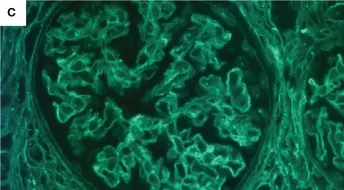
(B) Interstitial and peri-tubular IgG4 deposits. Mild tubular atrophy and interstitial fibrosis. Moderate focal and periglomerular lymphoplasmacytic infiltrate (PAS + IgG4 IHC, original magnification: x100).
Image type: pathology (immunostaining)